Aerial crown-view tile of a tropical tree (Barro Colorado Island, Panama), acquired 20241112:
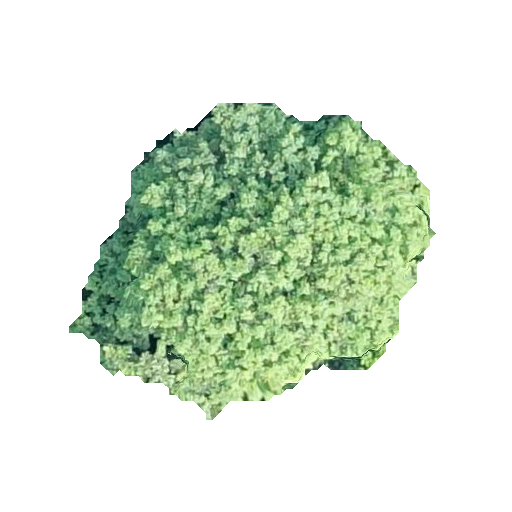
Species: Vatairea erythrocarpa
GBIF accepted scientific name: Vatairea erythrocarpa
Crown area: 120.941 m²